Question: I have some time series data that represents cumulative sums of a number of data series over time, basically money flowing in and out of a market. Some are positive and some are negative, but the different strands of data do of course sum to the money flow for the market as a whole. I have been mulling over how to visualise this using 'ggplot' and so far small multiples seem to be the clearest way to go - see below for image and code.
Does anybody have any other suggestions for a striking visualisation with such data, using R and (preferably) 'ggplot'? I have tried using 'geom_area' but that gets very messy and I can't seem to work out a way to have each data series shown clearly, even after playing with the 'stack' keyword.

'''
require(ggplot2)
require(scales)
require(gridExtra)
mymelt <- structure(list(mydate = structure(c(15340, 15340, 15340, 15340,
15340, 15340, 15340, 15340, 15340, 15340, 15340, 15340, 15371,
15371, 15371, 15371, 15371, 15371, 15371, 15371, 15371, 15371,
15371, 15371, 15400, 15400, 15400, 15400, 15400, 15400, 15400,
15400, 15400, 15400, 15400, 15400, 15431, 15431, 15431, 15431,
15431, 15431, 15431, 15431, 15431, 15431, 15431, 15431, 15461,
15461, 15461, 15461, 15461, 15461, 15461, 15461, 15461, 15461,
15461, 15461, 15492, 15492, 15492, 15492, 15492, 15492, 15492,
15492, 15492, 15492, 15492, 15492, 15522, 15522, 15522, 15522,
15522, 15522, 15522, 15522, 15522, 15522, 15522, 15522, 15553,
15553, 15553, 15553, 15553, 15553, 15553, 15553, 15553, 15553,
15553, 15553), class = "Date"), variable = c("b", "bc", "f",
"in", "it", "l", "of", "o", "pr", "s", "total", "tr", "b", "bc",
"f", "in", "it", "l", "of", "o", "pr", "s", "total", "tr", "b",
"bc", "f", "in", "it", "l", "of", "o", "pr", "s", "total", "tr",
"b", "bc", "f", "in", "it", "l", "of", "o", "pr", "s", "total",
"tr", "b", "bc", "f", "in", "it", "l", "of", "o", "pr", "s",
"total", "tr", "b", "bc", "f", "in", "it", "l", "of", "o", "pr",
"s", "total", "tr", "b", "bc", "f", "in", "it", "l", "of", "o",
"pr", "s", "total", "tr", "b", "bc", "f", "in", "it", "l", "of",
"o", "pr", "s", "total", "tr"), value = c(-23, 6.90000000000001,
459.799999999999, -403.6, -56.1, -95, -13.8, 32.6, 121.5, -15.7,
26.2000000000007, 12.5, -25.1, 238.3, 1047.2, -803.2, -151.5,
-260.5, -59.6, -93.8, 461.5, -37.7, 26.7999999999993, -288.8,
-46.4, 249, 1289.8, -783.2, -188.1, -414.9, -77.7, -61, 928.4,
-36.8, 17.4000000000015, -841.7, -46.5, 276.2, 1384.8, -541.1,
-71.8999999999999, -433.3, -61.3, -28.3, 494.699999999999, -23.4,
-14.5999999999985, -964.5, -46.1, 376.2, 1020.1, -119.4, 56.8000000000001,
-447.7, -9.50000000000001, 14.2, -9.20000000000164, 2.5, -42.7999999999993,
-880.6, -52.9, 345.5, 892.599999999999, -241.8, 144.3, -428.2,
-3.30000000000001, 91.9, -294.800000000002, -5.19999999999999,
-42.1999999999971, -490.1, -64.5, 379.7, 679.299999999999, -143.1,
185.9, -419.8, -4.30000000000001, 182.4, -421.900000000002, 1.80000000000001,
-59.8999999999978, -435.2, -80.2, 422.2, 645.499999999998, -391.4,
76.6000000000001, -387.4, -1.70000000000001, 211.2, -131.500000000002,
-10.6, -40.8999999999978, -393.6), fill = c("#A4D3EE80", "#A478AB80",
"#01AEF080", "#8DC73F80", "#F8931D80", "#FFAAAA80", "#8C8C8C",
"#D38D5F80", "#23238E80", "#77B9B780", "#C8373780", "#EEDD8280",
"#A4D3EE80", "#A478AB80", "#01AEF080", "#8DC73F80", "#F8931D80",
"#FFAAAA80", "#8C8C8C", "#D38D5F80", "#23238E80", "#77B9B780",
"#C8373780", "#EEDD8280", "#A4D3EE80", "#A478AB80", "#01AEF080",
"#8DC73F80", "#F8931D80", "#FFAAAA80", "#8C8C8C", "#D38D5F80",
"#23238E80", "#77B9B780", "#C8373780", "#EEDD8280", "#A4D3EE80",
"#A478AB80", "#01AEF080", "#8DC73F80", "#F8931D80", "#FFAAAA80",
"#8C8C8C", "#D38D5F80", "#23238E80", "#77B9B780", "#C8373780",
"#EEDD8280", "#A4D3EE80", "#A478AB80", "#01AEF080", "#8DC73F80",
"#F8931D80", "#FFAAAA80", "#8C8C8C", "#D38D5F80", "#23238E80",
"#77B9B780", "#C8373780", "#EEDD8280", "#A4D3EE80", "#A478AB80",
"#01AEF080", "#8DC73F80", "#F8931D80", "#FFAAAA80", "#8C8C8C",
"#D38D5F80", "#23238E80", "#77B9B780", "#C8373780", "#EEDD8280",
"#A4D3EE80", "#A478AB80", "#01AEF080", "#8DC73F80", "#F8931D80",
"#FFAAAA80", "#8C8C8C", "#D38D5F80", "#23238E80", "#77B9B780",
"#C8373780", "#EEDD8280", "#A4D3EE80", "#A478AB80", "#01AEF080",
"#8DC73F80", "#F8931D80", "#FFAAAA80", "#8C8C8C", "#D38D5F80",
"#23238E80", "#77B9B780", "#C8373780", "#EEDD8280")), .Names = c("mydate",
"variable", "value", "fill"), row.names = c(NA, 96L), class = "data.frame")
myvals <- mymelt[mymelt$mydate == mymelt$mydate[nrow(mymelt)],] ## last date in mymelt should always be same as plotenddate as we subset earlier
mymelt <- within(mymelt, variable <- factor(variable, as.character(myvals[order(myvals$value, decreasing = T),]$variable), ordered = TRUE))
p <- ggplot(mymelt, aes(x = mydate, y = value)) +
geom_area(aes(fill = variable), position = "stack") +
facet_wrap(~ variable, ncol = 4) +
theme(axis.text.x = element_text(size = 8, angle = 90, colour = "grey50")) +
theme()
print(p)
'''
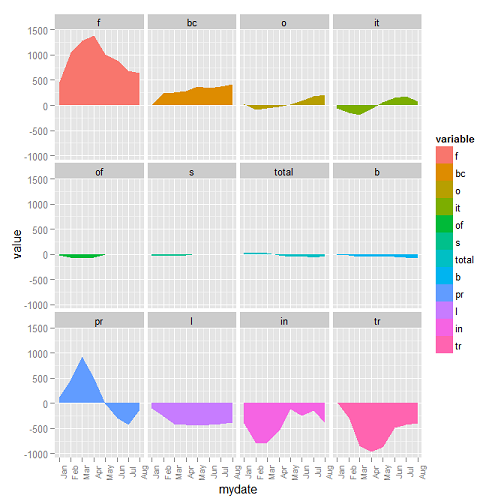
Answer: Normally I would advise you to stack the panels horizontally so that every time series would have common x-axis. However, that's not going to work if you don't want to change the 'scales' as @GavinSimpson suggested. In this case it's probably better to place the panels next to each other, but removing some unnecessary (see <URL>.
Generally, you don't need legend, because panel name already tells you the name of your variables. That also removes the need for rainbow colours. I would also avoid using 'geom_area' and use 'geom_line' instead - your effects still stands out without overfilling the plot with the heavy geometric area. After that there are small fine details - you remove minor grid to decrease grid density, you change axis text size, you decrease the width of the 'geom_line'. You change theme to 'theme_bw' to remove all the gray crap. Finally, it helps if the height of the plot will be more or less 50% of its width in this specific case. The only issue with this solution is that the date labels on x axis are quite small.
'''
p <- ggplot(mymelt, aes(x = mydate, y = value)) +
geom_line(lwd=0.3) +
facet_grid(. ~ variable) +
theme_bw() +
theme(axis.text.x = element_text(size = 5, angle = 90),
axis.text.y = element_text(size = 8),
axis.title.x = element_text(vjust = 0),
axis.ticks = element_blank(),
panel.grid.minor = element_blank())
print(p)
ggsave(plot=p, filename="plot.png", width = 8, height = 4)
'''